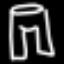
Label: pants